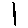
Label: line